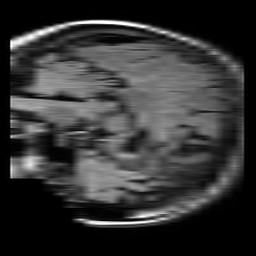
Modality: FLAIR
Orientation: sagittal
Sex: female
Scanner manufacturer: philips
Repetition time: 11 s
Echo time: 0.125 s